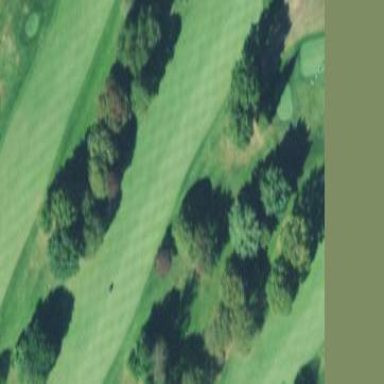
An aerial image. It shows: Golf fairway surrounded by grass.